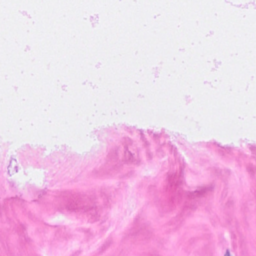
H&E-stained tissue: Breast